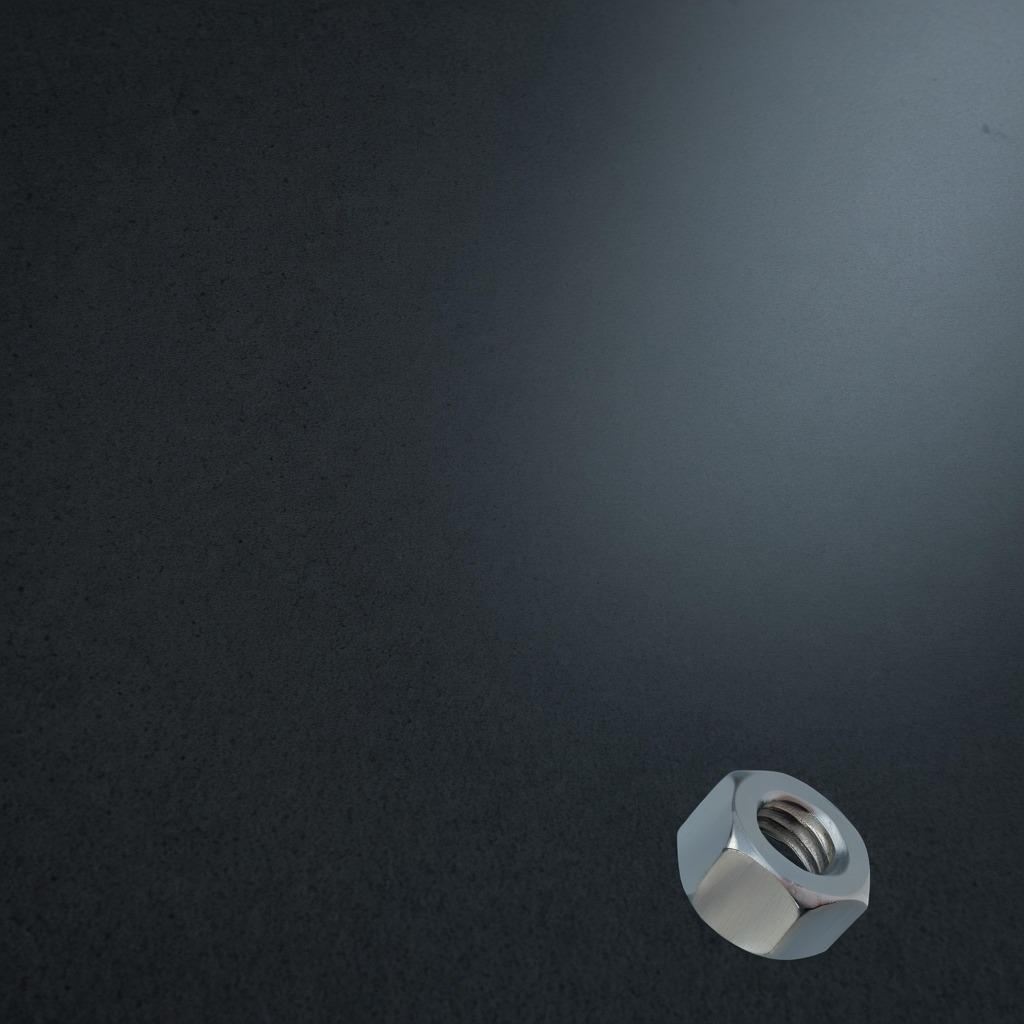
A metal nut is lying on a clean granite table inside a workshop at night.